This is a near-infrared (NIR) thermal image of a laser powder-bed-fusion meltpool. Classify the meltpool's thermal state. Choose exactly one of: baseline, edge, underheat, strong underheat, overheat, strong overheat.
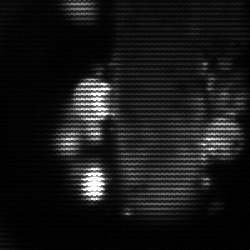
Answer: strong underheat